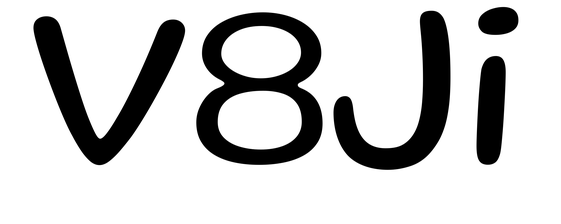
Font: Gluten_Light